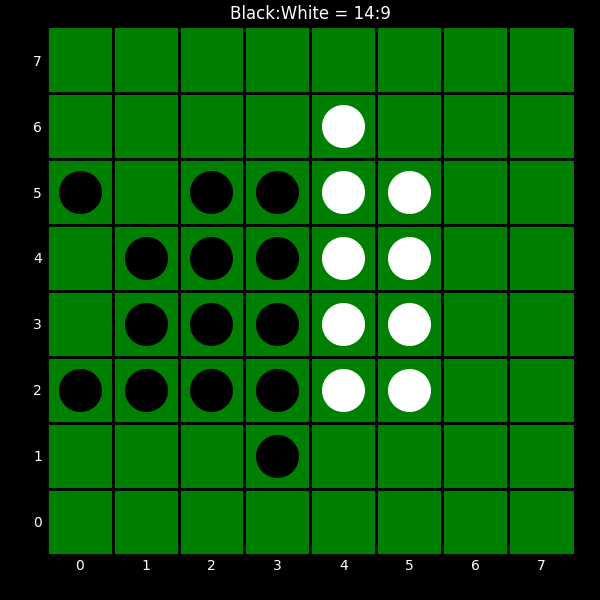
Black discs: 14
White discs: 9